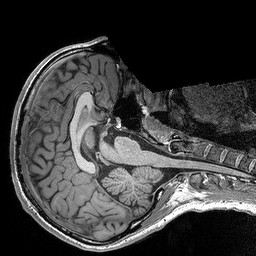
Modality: T1w
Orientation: axial
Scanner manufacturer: siemens
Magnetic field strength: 3 T
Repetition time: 2.3 s
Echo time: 0.00298 s